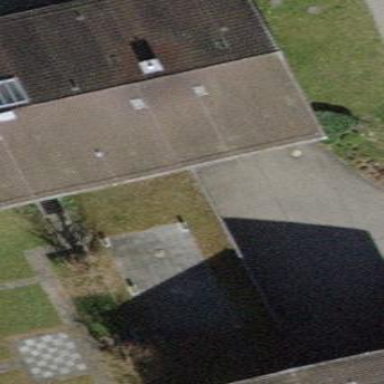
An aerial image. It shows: Group of garages.